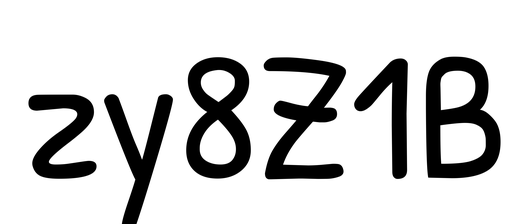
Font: PatrickHand-Regular